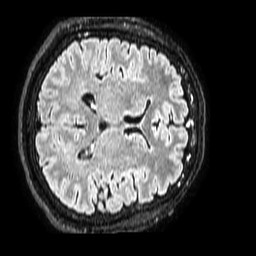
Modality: FLAIR
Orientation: axial
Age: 55
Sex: female
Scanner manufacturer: philips
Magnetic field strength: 1.5 T
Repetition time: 4.8 s
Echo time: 0.3 s